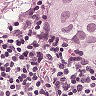
Metastatic tissue present: yes